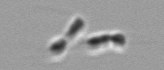
Label: Dinobryon